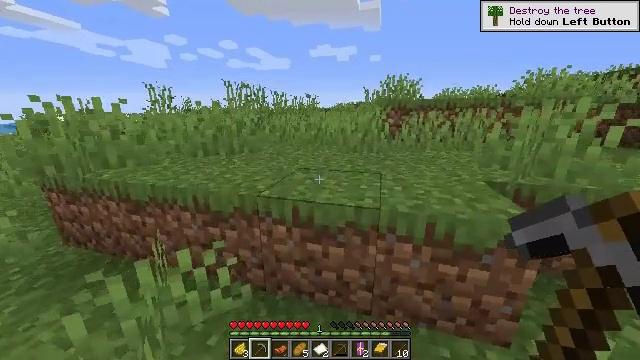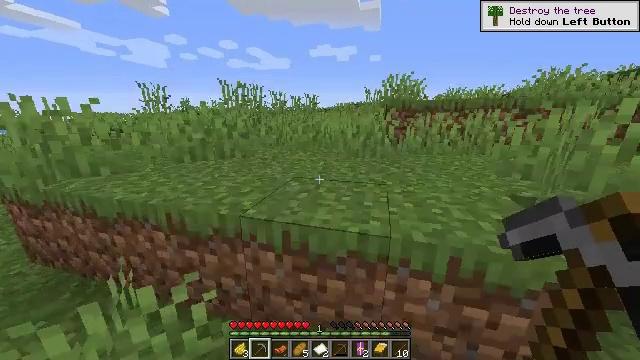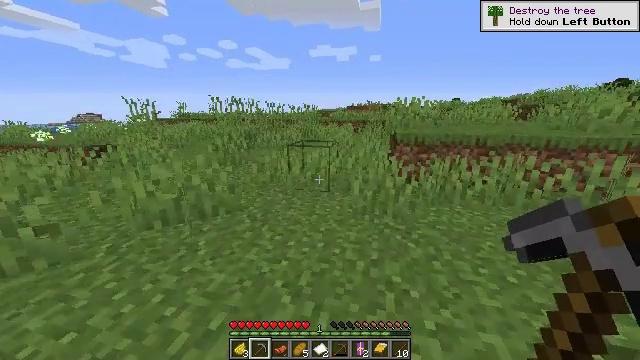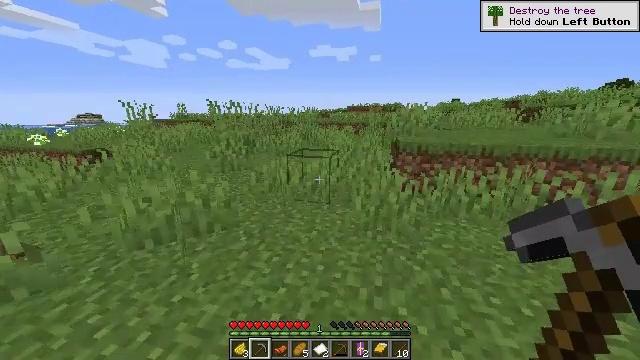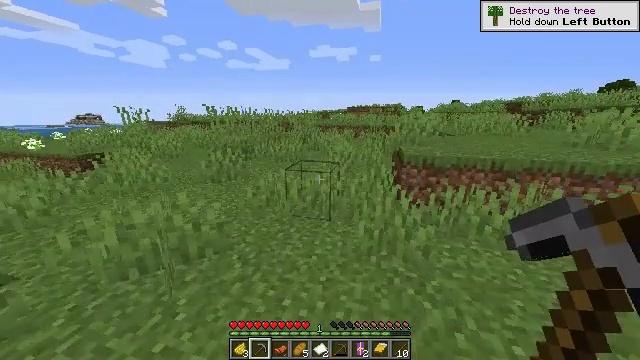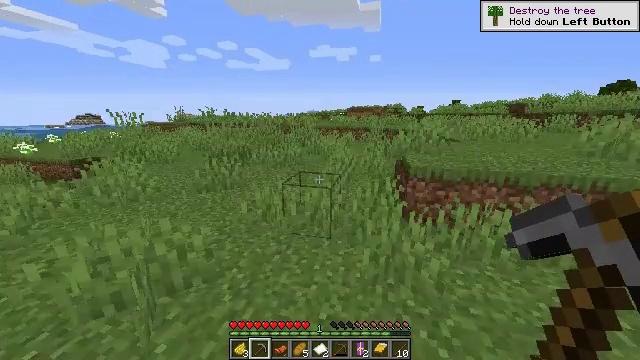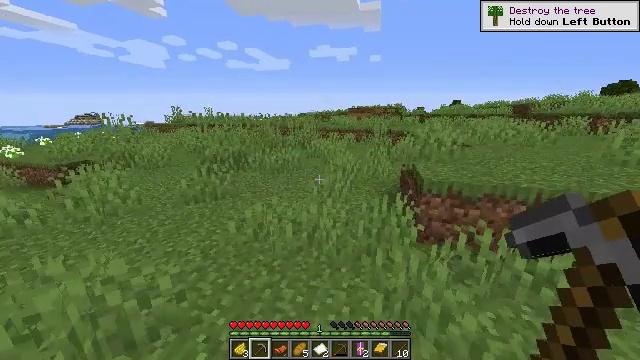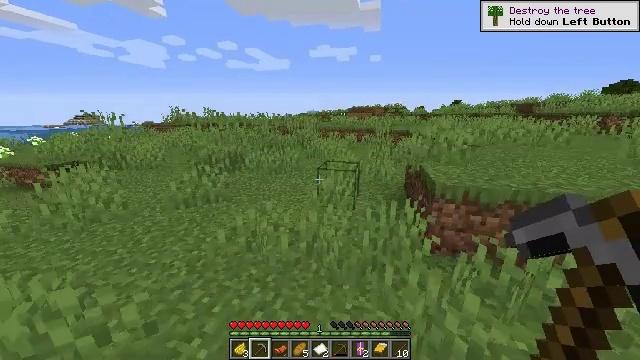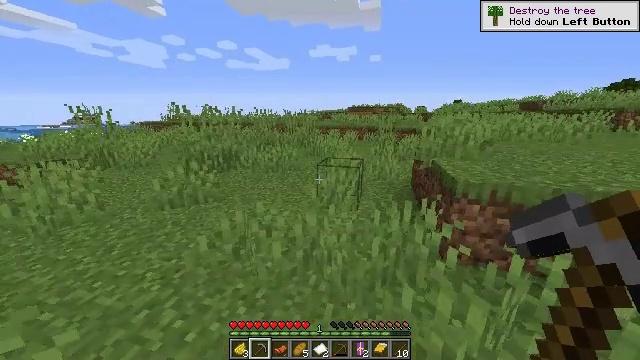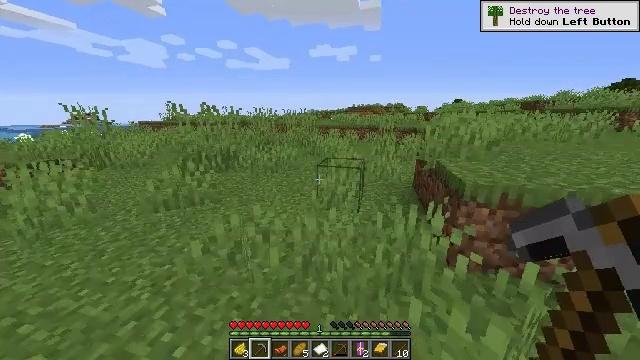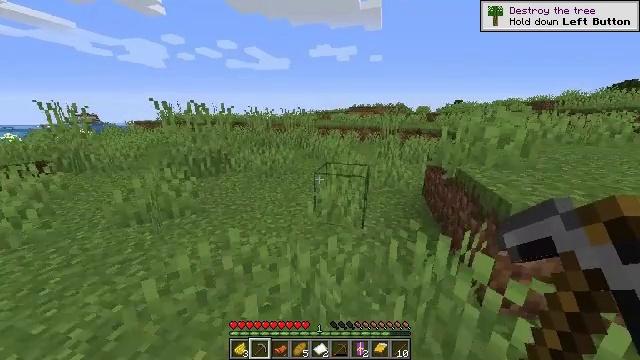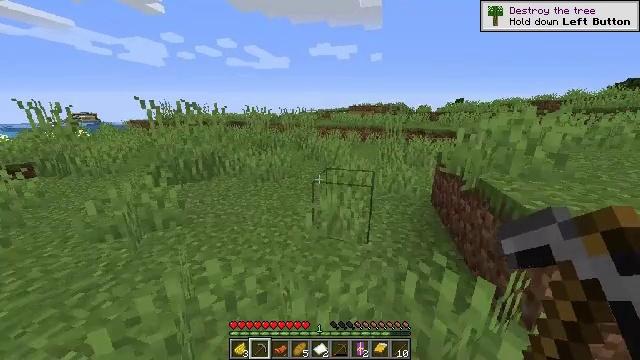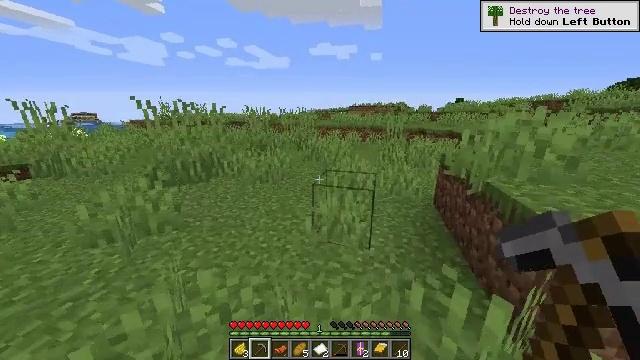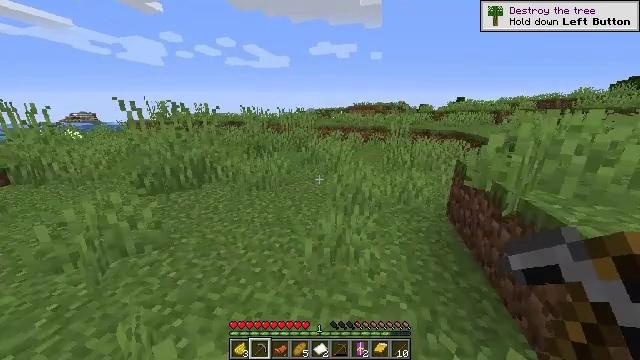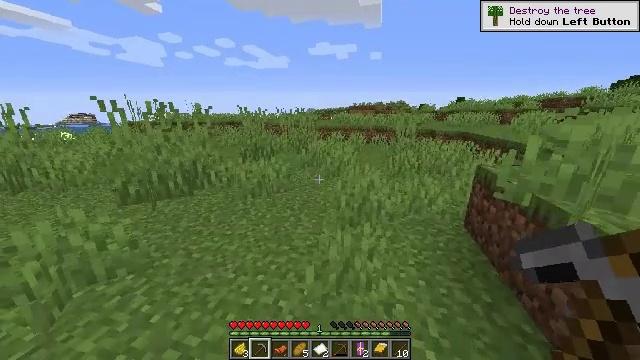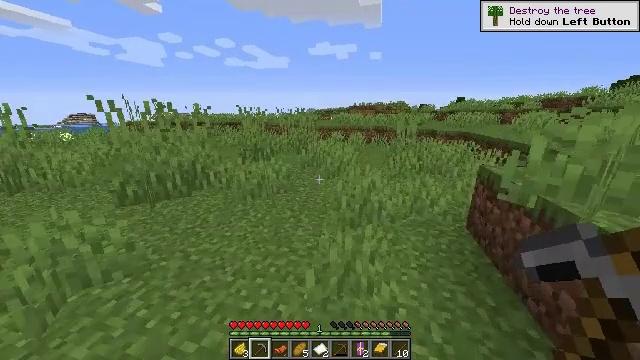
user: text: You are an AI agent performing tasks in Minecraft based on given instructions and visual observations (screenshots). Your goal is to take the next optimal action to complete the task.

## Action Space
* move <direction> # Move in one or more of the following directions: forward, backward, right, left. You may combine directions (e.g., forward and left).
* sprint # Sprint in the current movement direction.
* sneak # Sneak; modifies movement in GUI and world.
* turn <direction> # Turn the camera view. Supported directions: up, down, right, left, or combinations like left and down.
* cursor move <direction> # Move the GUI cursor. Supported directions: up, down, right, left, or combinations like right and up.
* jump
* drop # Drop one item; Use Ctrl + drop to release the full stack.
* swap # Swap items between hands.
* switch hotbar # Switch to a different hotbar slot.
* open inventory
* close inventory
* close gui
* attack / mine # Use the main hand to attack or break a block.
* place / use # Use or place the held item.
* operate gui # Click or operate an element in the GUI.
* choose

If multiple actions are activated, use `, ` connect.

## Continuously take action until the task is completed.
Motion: motion action
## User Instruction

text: Break the spruce fence to collect it.
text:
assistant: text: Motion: move forward, jump
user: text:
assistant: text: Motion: move forward, jump
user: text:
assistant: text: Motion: move forward
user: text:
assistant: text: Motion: move forward
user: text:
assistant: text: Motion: move forward
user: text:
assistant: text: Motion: move forward
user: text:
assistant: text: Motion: move forward
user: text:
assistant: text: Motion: move forward
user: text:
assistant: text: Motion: move forward
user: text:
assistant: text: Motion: move forward
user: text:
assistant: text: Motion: move forward
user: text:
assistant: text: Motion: move forward
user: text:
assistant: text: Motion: move forward
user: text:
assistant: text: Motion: move forward
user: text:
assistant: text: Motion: move forward
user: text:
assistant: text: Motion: move forward, jump
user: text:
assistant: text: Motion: move forward, jump
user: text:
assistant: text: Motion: move forward, jump
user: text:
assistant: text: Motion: move forward, jump
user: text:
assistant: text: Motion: move forward
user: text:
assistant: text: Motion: move forward
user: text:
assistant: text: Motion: move forward
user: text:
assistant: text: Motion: move forward
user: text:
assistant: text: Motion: move forward
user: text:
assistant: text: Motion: move forward
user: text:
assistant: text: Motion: move forward
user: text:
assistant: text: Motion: move forward
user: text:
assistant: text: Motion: move forward
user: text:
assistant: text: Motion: move forward, jump
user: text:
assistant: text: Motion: move forward, jump